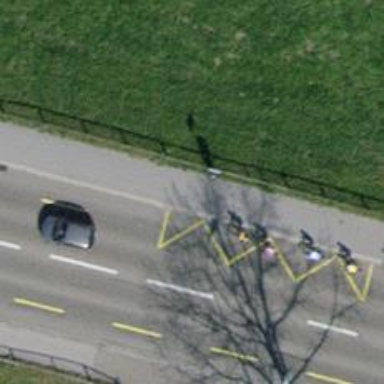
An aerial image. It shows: Bus stop with platform for public transport.